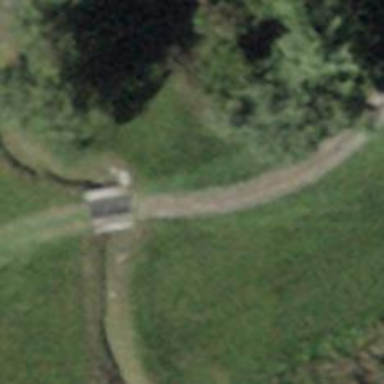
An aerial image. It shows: Track road on bridge.